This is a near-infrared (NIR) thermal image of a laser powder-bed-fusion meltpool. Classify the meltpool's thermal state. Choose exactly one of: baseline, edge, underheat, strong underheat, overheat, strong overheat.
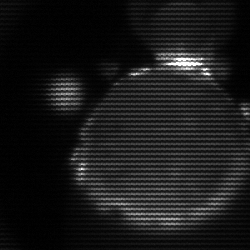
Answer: edge